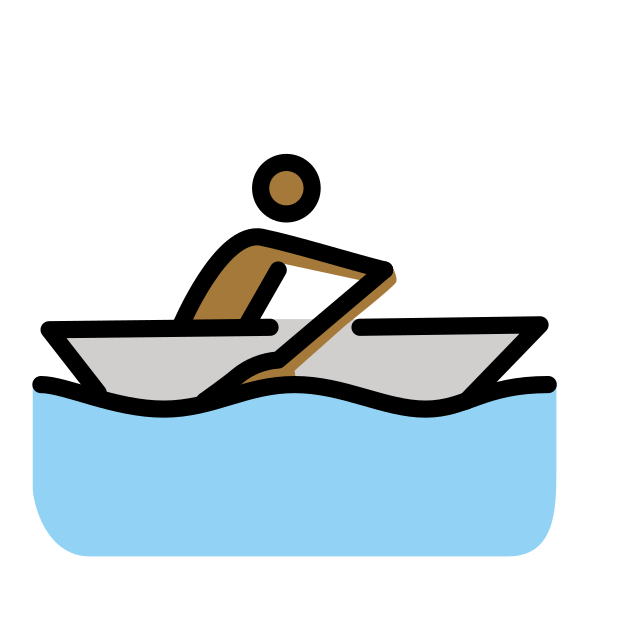
man rowing boat: medium-dark skin tone